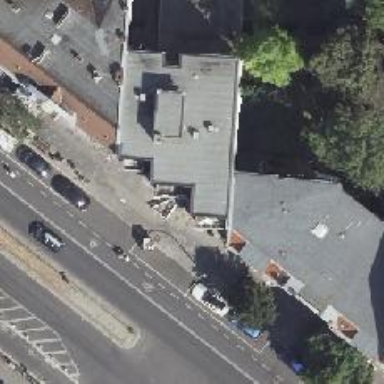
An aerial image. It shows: Restaurant.